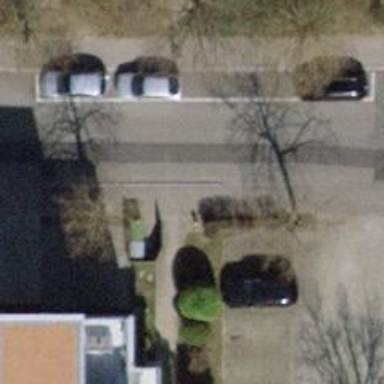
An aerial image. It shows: Footway surfaced with paving stones.